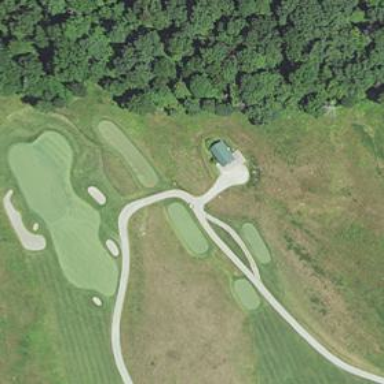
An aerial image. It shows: Service road used as golf cart path.